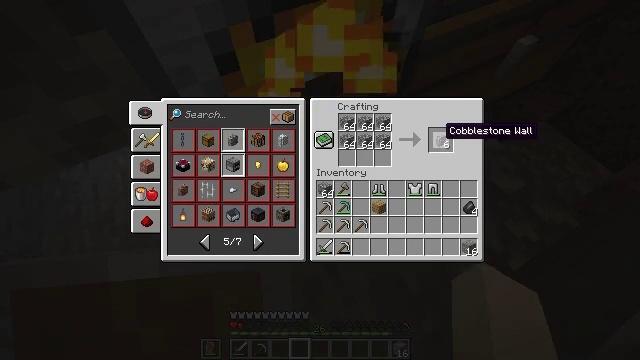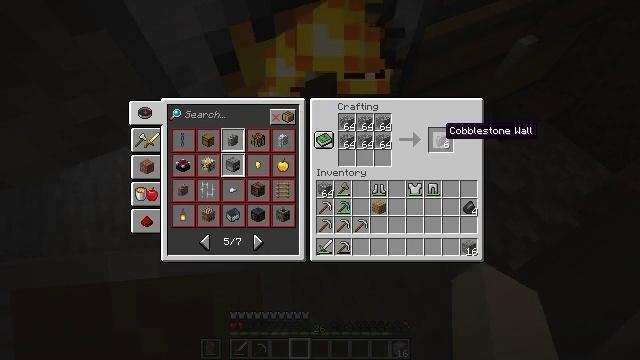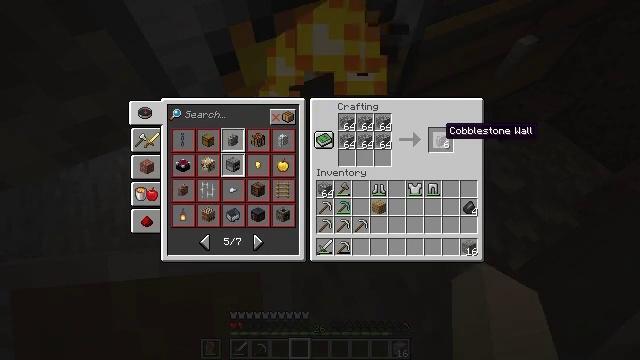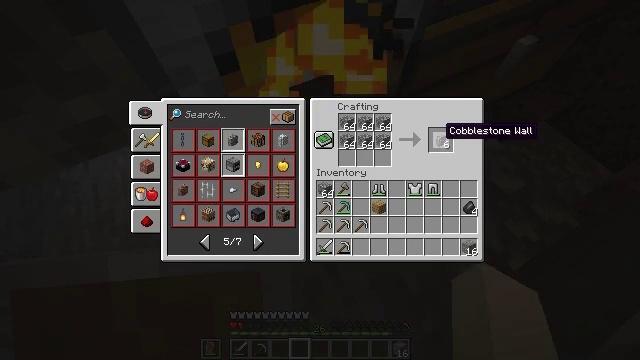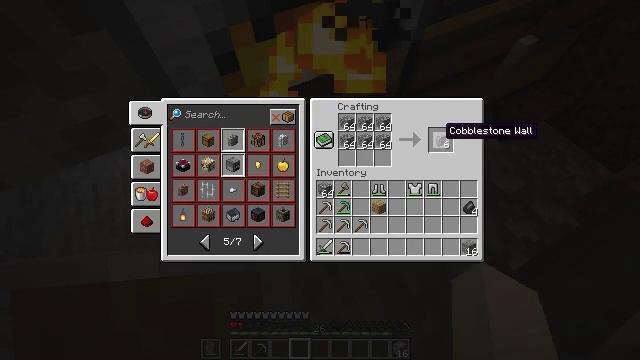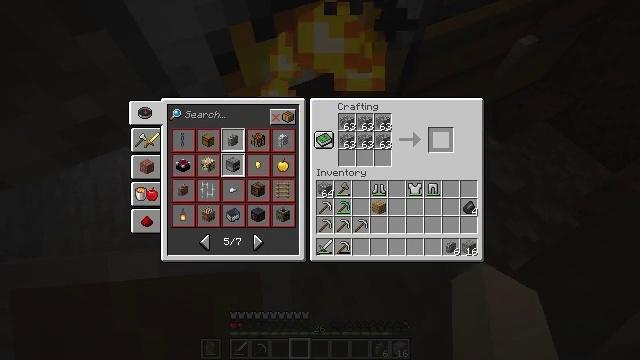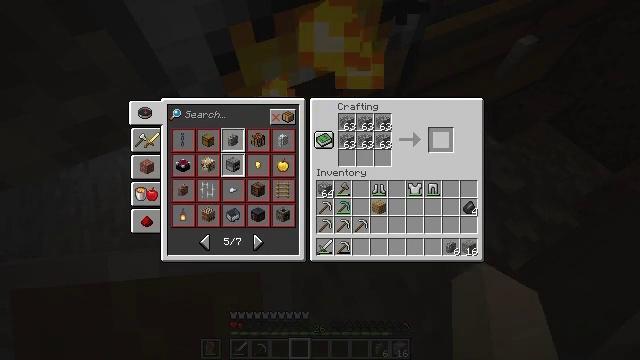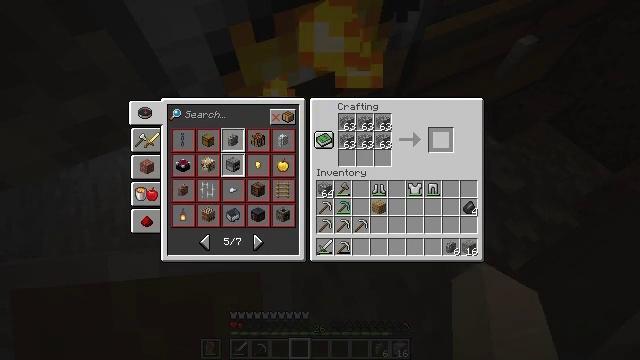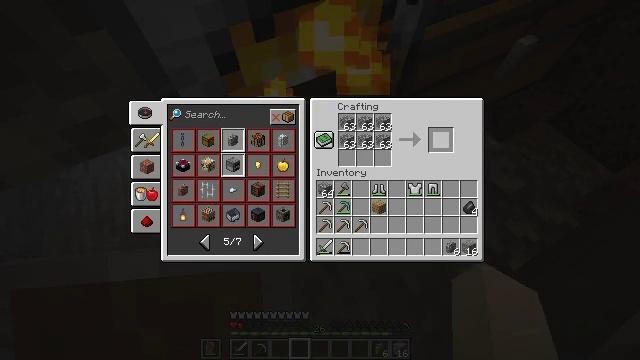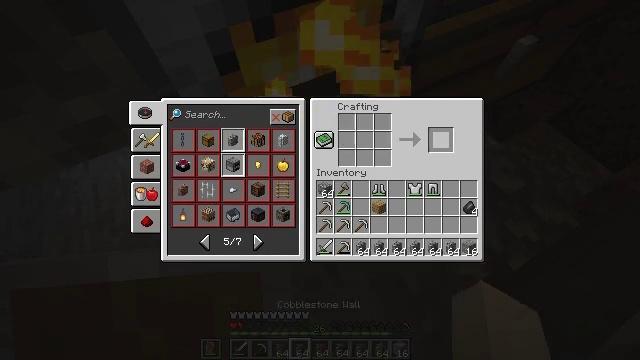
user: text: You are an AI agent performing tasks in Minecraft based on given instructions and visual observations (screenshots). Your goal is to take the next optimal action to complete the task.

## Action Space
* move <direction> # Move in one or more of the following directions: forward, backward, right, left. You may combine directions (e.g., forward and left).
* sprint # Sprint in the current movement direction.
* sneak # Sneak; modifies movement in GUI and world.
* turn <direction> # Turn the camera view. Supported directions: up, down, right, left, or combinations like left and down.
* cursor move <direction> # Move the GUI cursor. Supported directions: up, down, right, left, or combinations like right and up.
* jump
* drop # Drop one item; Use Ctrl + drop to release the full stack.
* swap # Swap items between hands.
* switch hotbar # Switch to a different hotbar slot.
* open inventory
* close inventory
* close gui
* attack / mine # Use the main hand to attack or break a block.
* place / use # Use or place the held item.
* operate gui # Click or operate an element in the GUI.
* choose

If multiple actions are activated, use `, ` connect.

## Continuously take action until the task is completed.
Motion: motion action
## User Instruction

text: Make a cobblestone wall using cobblestone.
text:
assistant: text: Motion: sneak
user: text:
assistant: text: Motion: sneak
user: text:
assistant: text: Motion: sneak
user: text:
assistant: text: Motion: sneak
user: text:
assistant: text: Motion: sneak, attack / mine
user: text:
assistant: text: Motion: sneak, attack / mine
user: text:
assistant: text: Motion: sneak
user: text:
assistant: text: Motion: sneak
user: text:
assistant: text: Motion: sneak
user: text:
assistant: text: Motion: sneak